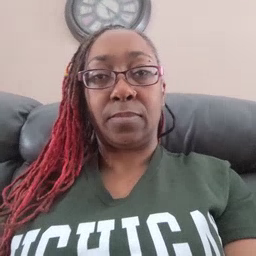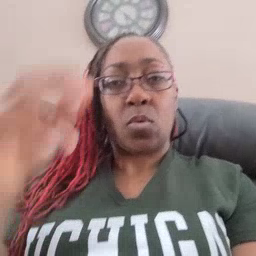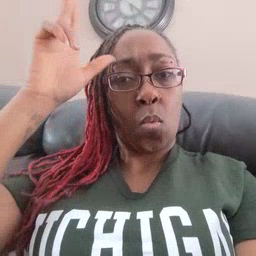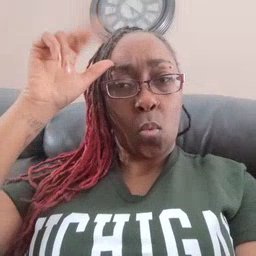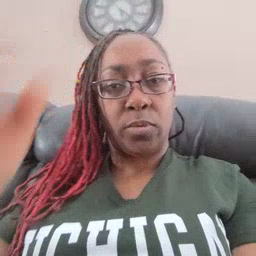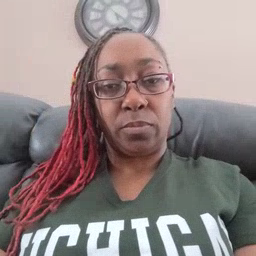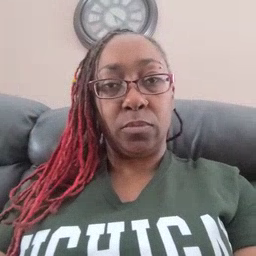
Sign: horse